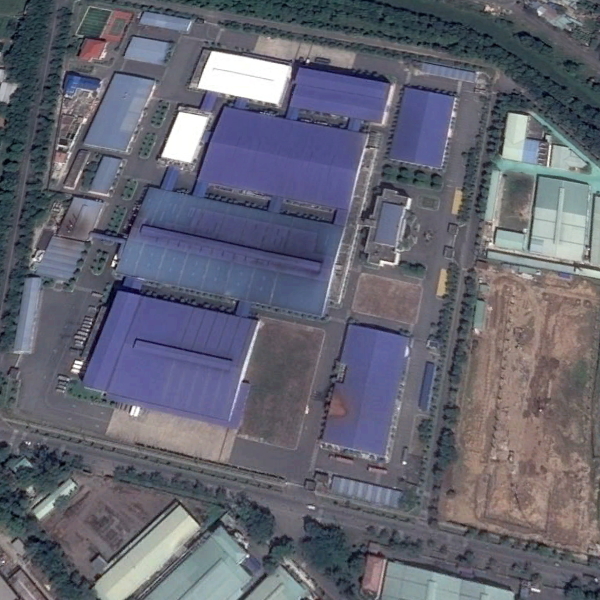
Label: Industrial